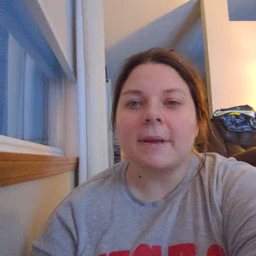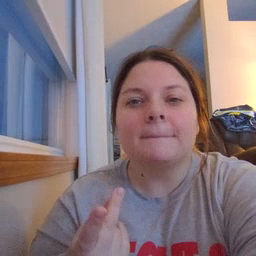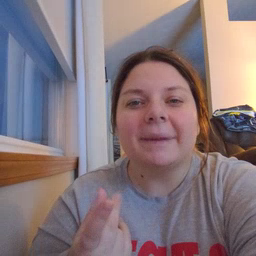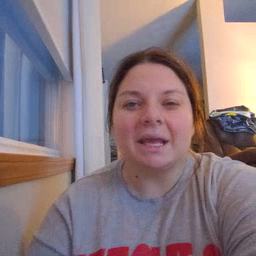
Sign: puppy